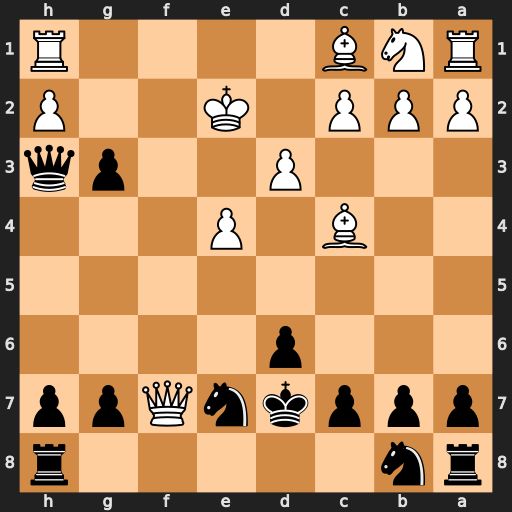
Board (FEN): rn5r/pppknQpp/3p4/8/2B1P3/3P2pq/PPP1K2P/RNB4R
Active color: b
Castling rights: -
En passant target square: -
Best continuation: Qg2+ Ke3 Qxh1